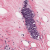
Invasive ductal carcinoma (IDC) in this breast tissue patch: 0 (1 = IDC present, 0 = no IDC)